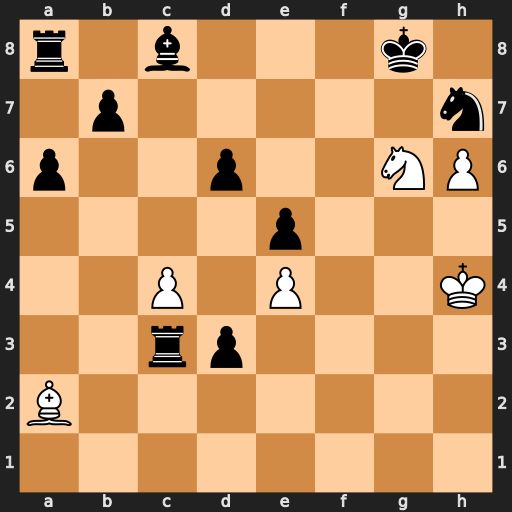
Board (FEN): r1b3k1/1p5n/p2p2NP/4p3/2P1P2K/2rp4/B7/8
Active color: w
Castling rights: -
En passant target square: -
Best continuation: c5+ Rc4 Bxc4+ d5 Bxd5+ Be6 Bxe6#